Question: I am having trouble filtering some data. I have a a string [] list which has the information shown in the picture I added. What i need to do, is to compare, for each of the items in the list, the date (which is in format DD/MM/YYYY) (corresponds to the date of creation) to a parameter that is a string called beforeThat (which is another date given by the user) and acording to that filter the the list or creating a new one with the items that where created before the date that beforeThat stablishes. I am working on f#. Thanks for the help.

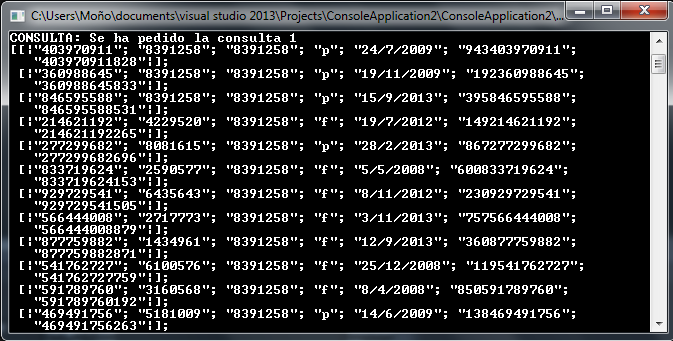
Answer: '''
open System
open System.Globalization
let getItems beforeThat items =
items |> List.filter (function
| [|_; _; _; _; s; _|] ->
match DateTime.TryParseExact(s, "d/M/yyyy", CultureInfo.CurrentCulture, DateTimeStyles.None) with
| true, d -> d < beforeThat
| _ -> failwith "invalid date/time"
| _ -> failwith "invalid item"
)
'''